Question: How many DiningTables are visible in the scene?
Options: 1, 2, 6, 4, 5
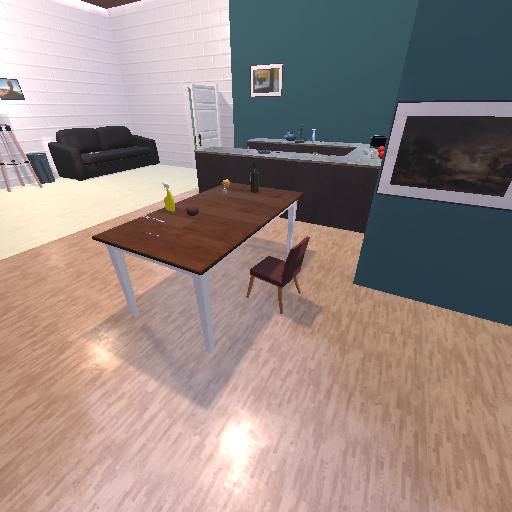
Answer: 1